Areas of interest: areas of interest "Jiaxing Nanyuan"
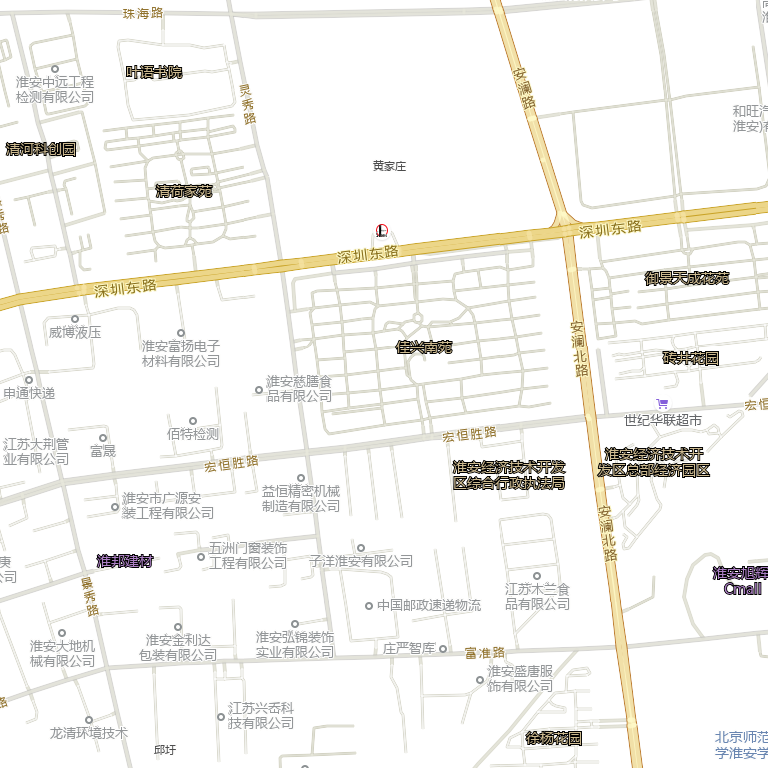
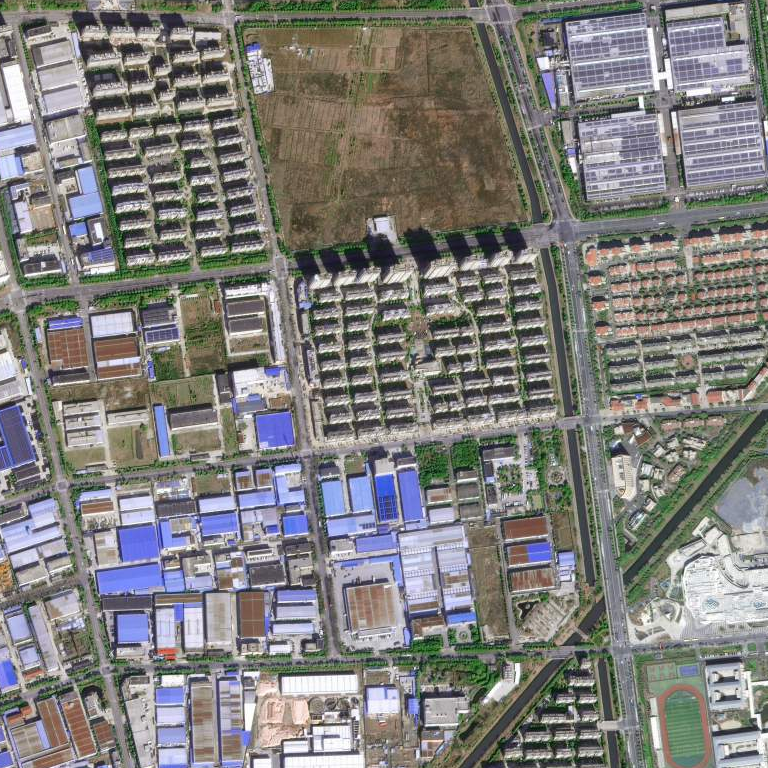